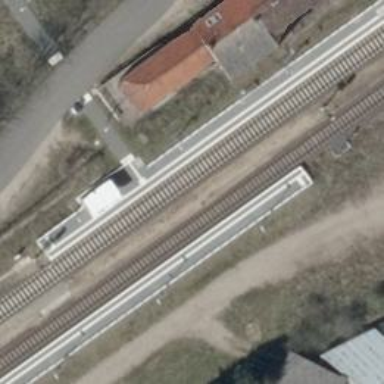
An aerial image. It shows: Platform with shelter for public transport. It is railway platform.